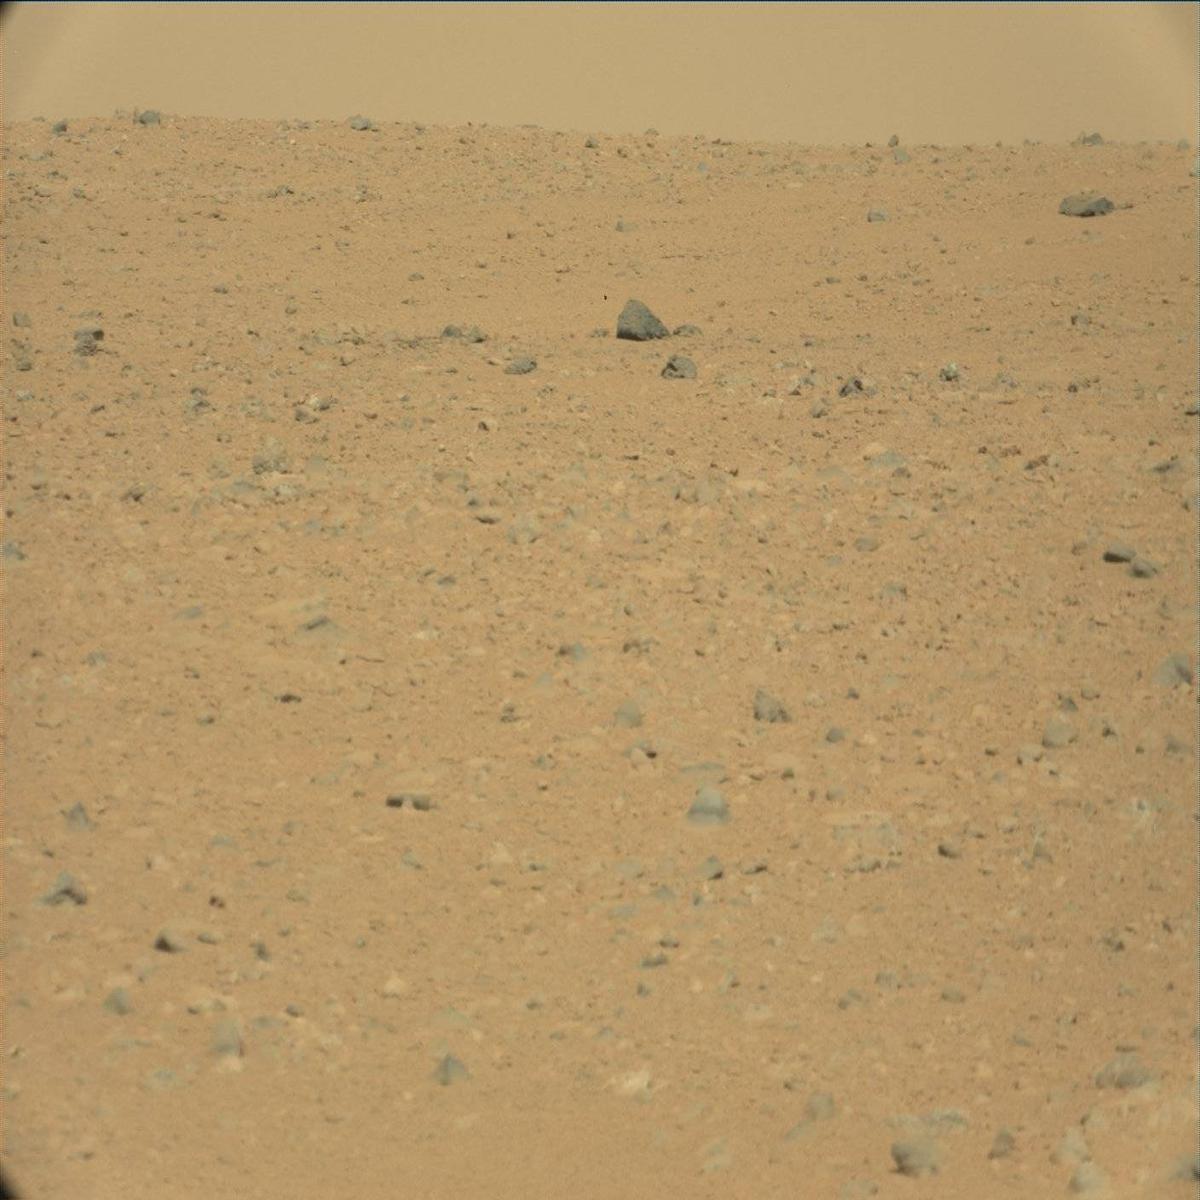
Terrain classes present: Bedrock, Ridge, Rock, Sand / Soil